Question: After I delete my app without removing the today widget in the Today area of Notification Center, I rerun the app, the today widget is there but without the icon. I could make it display after remove it and add it again or relaunch my iPhone. Is that a bug of iOS?

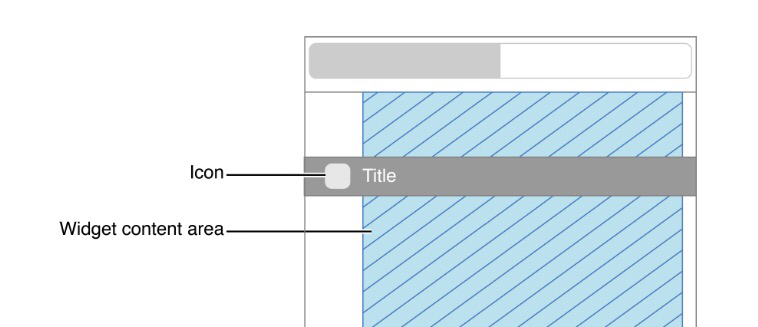
Answer: As long as you have all of your icons included in Xcode, it sounds like a bug with iOS. Apps installed from Xcode sometimes install differently than apps installed from the App Store. I wouldn't worry about it.